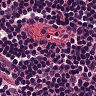
Metastatic tissue present: no